Field crop: maize
Growth stage: 2
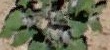
Species: chenopodium